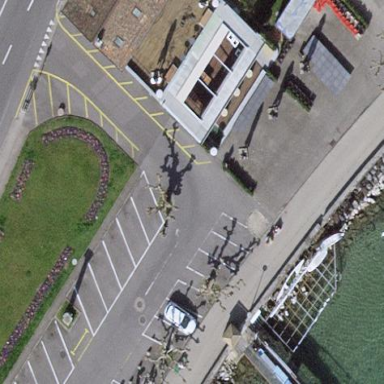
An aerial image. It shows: Outdoor seating area for leisure.